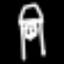
Label: The Eiffel Tower